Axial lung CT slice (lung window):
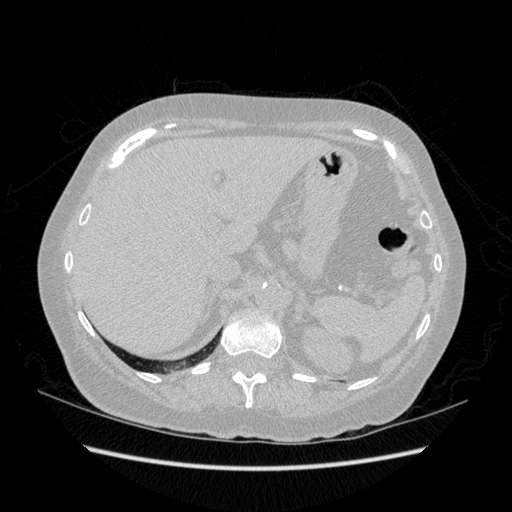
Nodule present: no